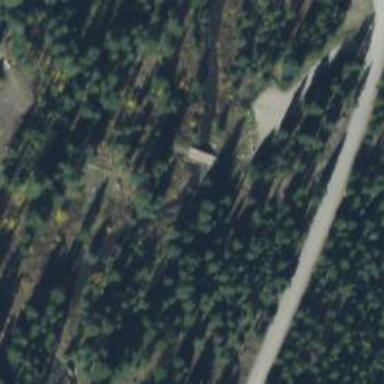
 and the piste is groomed for classic and skating styles."